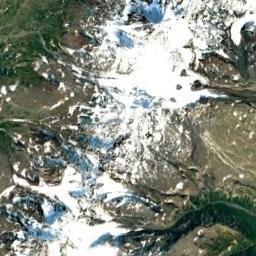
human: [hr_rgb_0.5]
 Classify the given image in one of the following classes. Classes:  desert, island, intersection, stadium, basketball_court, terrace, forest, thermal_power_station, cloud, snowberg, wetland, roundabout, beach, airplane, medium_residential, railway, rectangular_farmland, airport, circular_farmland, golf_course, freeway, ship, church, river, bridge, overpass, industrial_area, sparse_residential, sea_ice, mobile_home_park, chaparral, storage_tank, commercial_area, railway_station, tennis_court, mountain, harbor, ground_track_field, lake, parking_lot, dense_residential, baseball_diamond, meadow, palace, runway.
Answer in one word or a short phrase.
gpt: snowberg